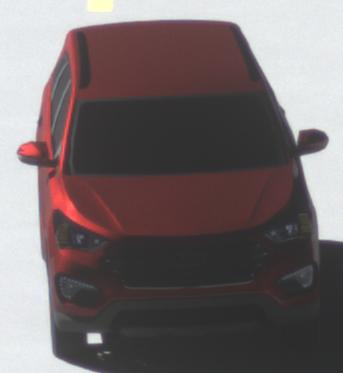
Make: Hyundai
Model: Santa Fe 2.4 GDI
Detailed model: Santa Fe (DM)
Model produced from: 2017/08
Model produced until: 2018/01
Doors: 5
Color: red
Road condition: dry road
Daytime: morning or afternoon
Contrast: high contrast